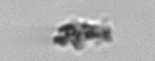
Label: detritus